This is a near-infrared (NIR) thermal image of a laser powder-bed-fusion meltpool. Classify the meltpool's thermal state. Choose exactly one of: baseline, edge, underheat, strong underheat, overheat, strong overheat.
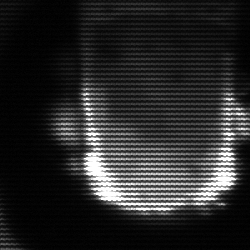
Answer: baseline